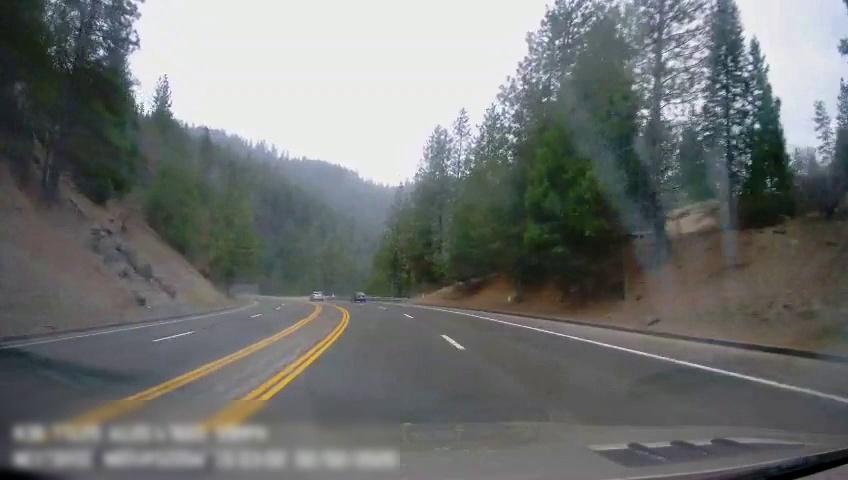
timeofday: Day
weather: Cloudy
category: Drivable Space
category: Vehicles | Car
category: Vehicles | Car
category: Lanes | Alternate Lane
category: Lanes | Alternate Lane
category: Lanes | Alternate Lane
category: Lanes | Current Lane
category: Lanes | Current Lane
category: Lanes | Alternate Lane